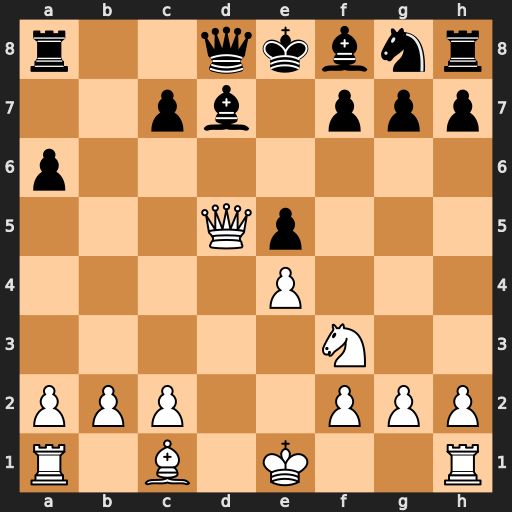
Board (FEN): r2qkbnr/2pb1ppp/p7/3Qp3/4P3/5N2/PPP2PPP/R1B1K2R
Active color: w
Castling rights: KQkq
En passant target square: -
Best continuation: Nxe5 Bb4+ c3